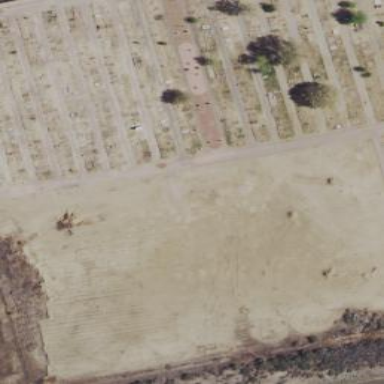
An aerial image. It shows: Cemetery.